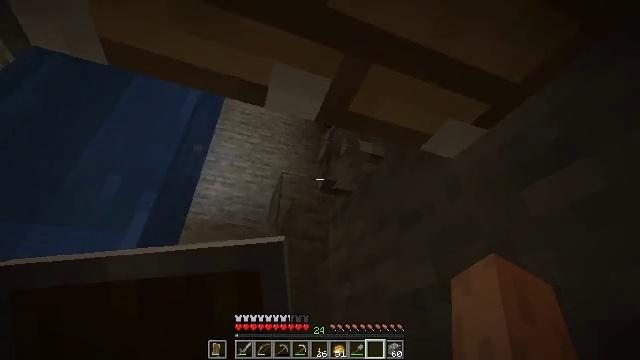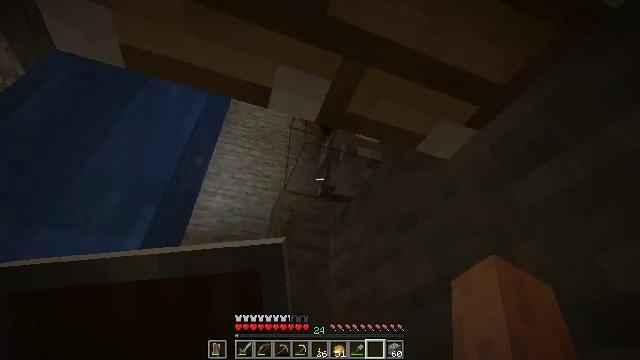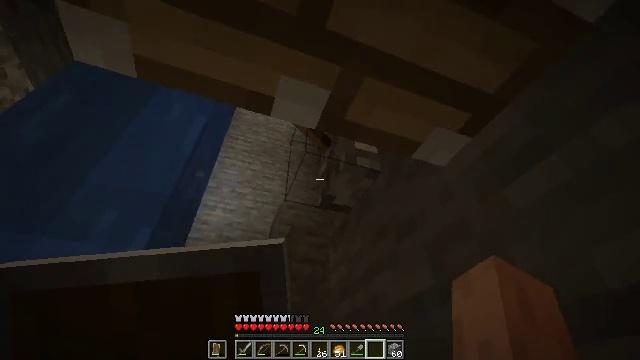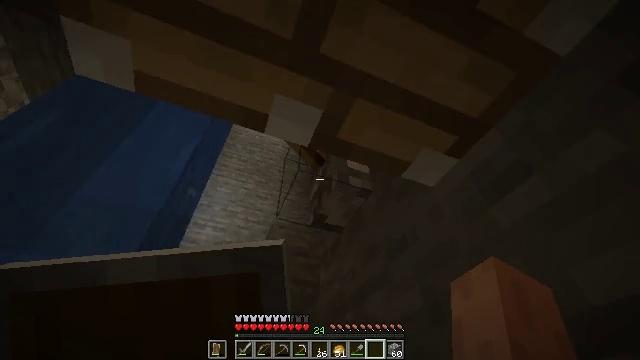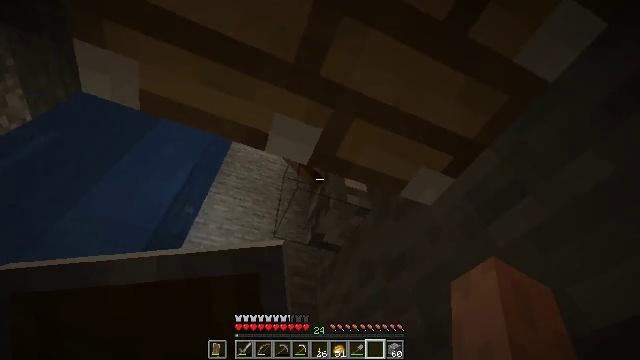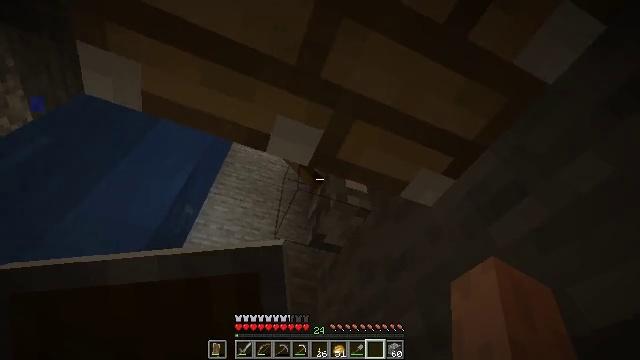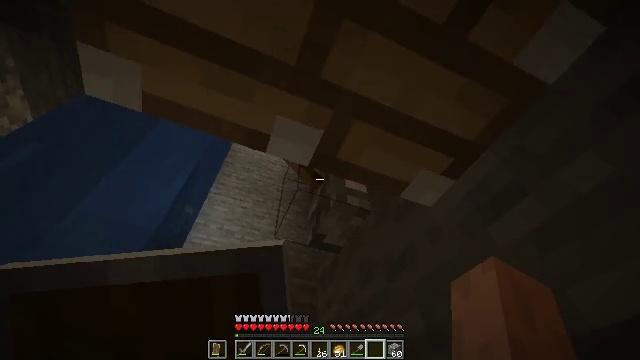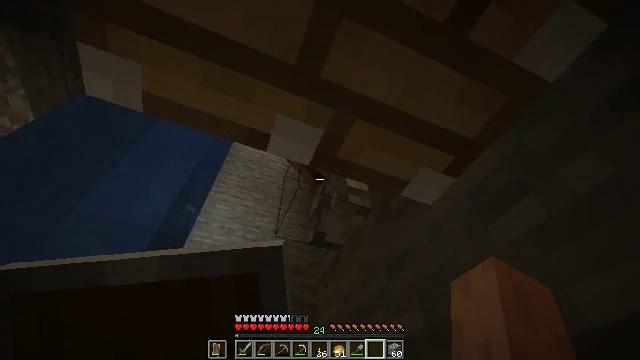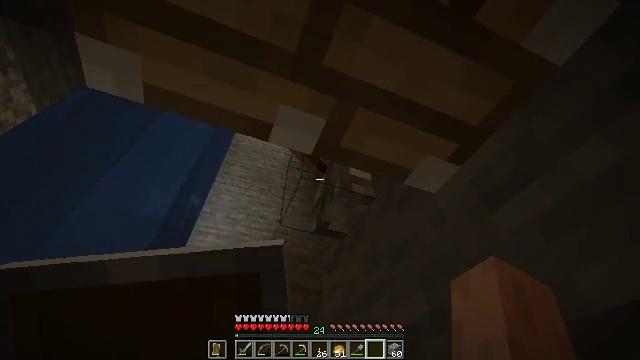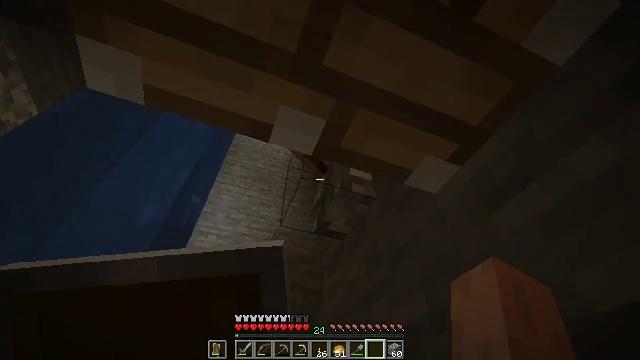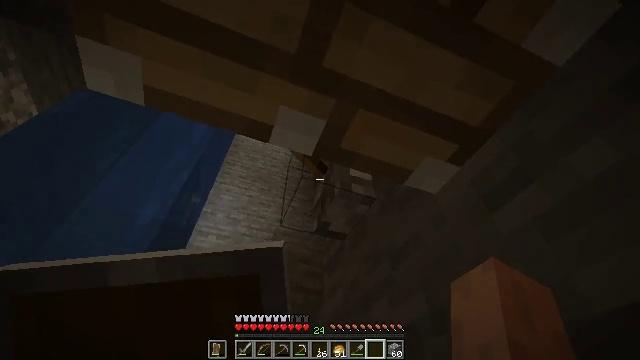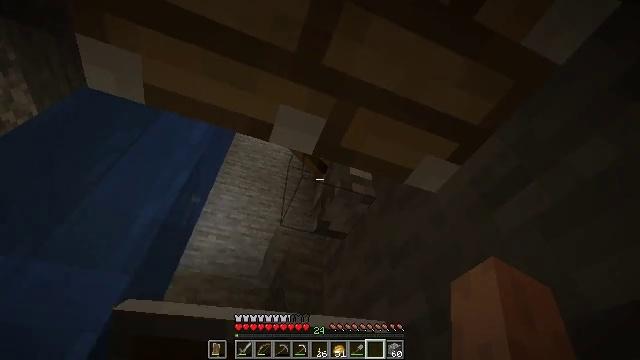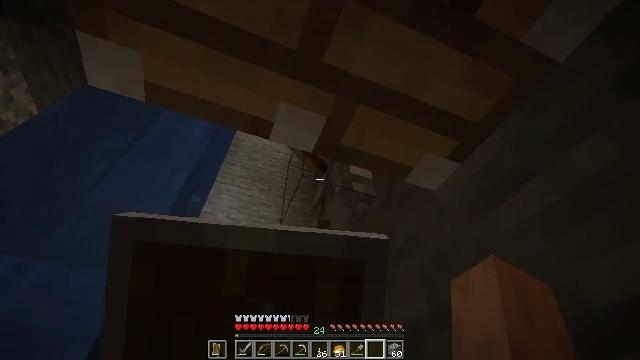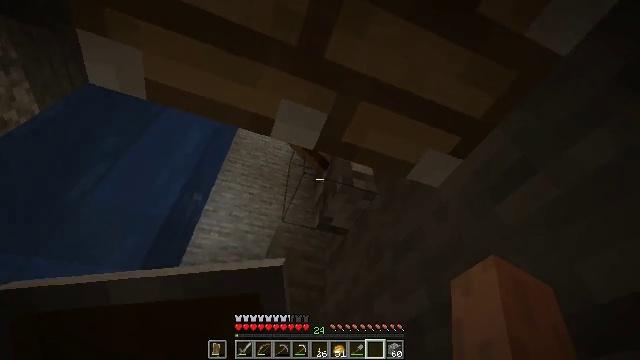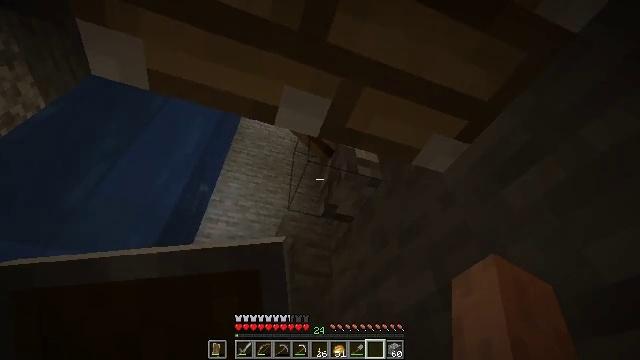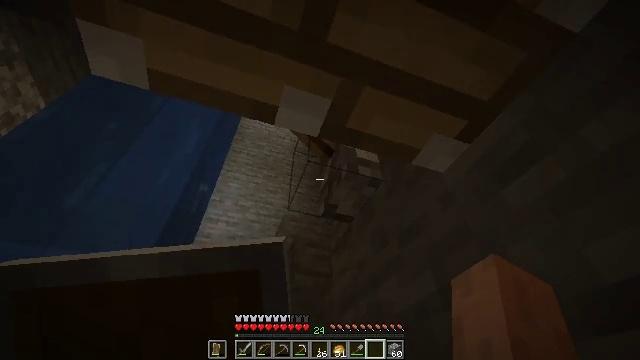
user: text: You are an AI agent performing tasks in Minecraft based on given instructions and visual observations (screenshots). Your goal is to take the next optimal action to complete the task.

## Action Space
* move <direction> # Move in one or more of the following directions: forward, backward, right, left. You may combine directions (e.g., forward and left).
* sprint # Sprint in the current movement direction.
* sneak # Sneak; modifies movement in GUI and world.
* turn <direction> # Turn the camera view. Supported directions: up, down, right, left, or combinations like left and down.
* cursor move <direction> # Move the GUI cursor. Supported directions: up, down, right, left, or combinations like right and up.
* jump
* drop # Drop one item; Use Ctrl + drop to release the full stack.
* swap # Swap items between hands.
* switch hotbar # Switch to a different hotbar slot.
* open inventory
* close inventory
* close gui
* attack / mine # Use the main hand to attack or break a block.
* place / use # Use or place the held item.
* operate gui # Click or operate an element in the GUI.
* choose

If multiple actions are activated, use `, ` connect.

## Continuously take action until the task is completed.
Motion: motion action
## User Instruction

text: Gather the lever into your inventory.
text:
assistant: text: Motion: sneak, turn up
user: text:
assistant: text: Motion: sneak, turn up
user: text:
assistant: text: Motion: move forward, sneak, turn right and up
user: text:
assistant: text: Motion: move forward and move left, sneak, turn up
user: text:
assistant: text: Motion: move forward and move left, sneak
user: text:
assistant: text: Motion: move forward and move left, sneak
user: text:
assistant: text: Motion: move forward and move left, sneak
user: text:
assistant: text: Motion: move forward and move left, sneak, turn left and down
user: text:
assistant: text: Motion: move forward and move left, sneak
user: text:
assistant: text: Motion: move forward and move left, sneak
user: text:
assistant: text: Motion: sneak, use / place
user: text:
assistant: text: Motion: sneak, use / place
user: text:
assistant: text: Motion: sneak
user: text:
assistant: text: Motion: sneak, turn left and down
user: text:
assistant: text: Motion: sneak
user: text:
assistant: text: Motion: sneak
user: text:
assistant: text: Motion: sneak, use / place
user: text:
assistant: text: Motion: sneak, use / place
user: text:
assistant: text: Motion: sneak, use / place
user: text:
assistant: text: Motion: sneak, use / place
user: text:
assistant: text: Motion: sneak
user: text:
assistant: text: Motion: sneak, turn up
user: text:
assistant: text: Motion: sneak
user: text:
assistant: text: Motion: sneak, turn left and up
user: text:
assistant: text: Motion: sneak, turn up
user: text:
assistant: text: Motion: sneak, use / place
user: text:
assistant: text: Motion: sneak, use / place
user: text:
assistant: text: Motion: turn down
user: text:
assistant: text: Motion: turn down
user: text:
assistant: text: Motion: turn down